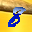
Label: 8